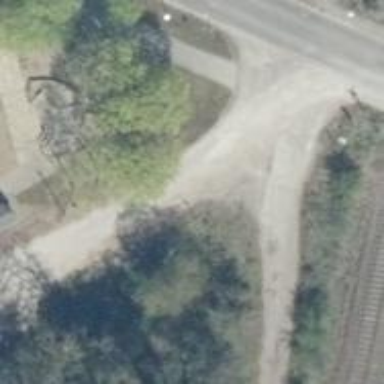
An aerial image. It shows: Emergency access point on the road.